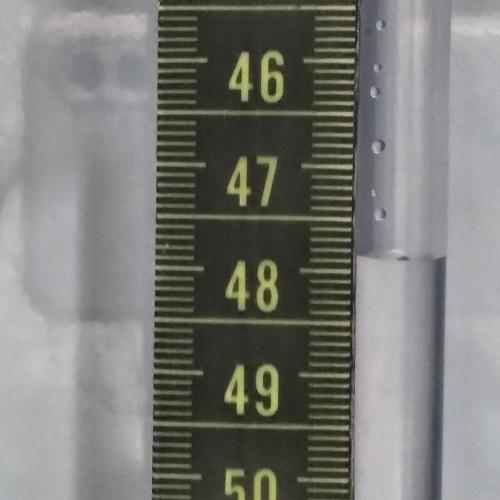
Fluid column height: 47.9 cm